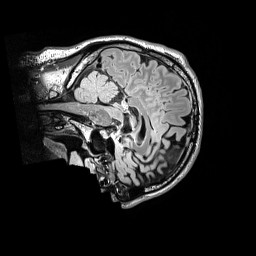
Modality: FLAIR
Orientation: sagittal
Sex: male
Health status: ill
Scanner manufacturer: siemens
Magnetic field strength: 3 T
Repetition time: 5 s
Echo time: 0.388 s